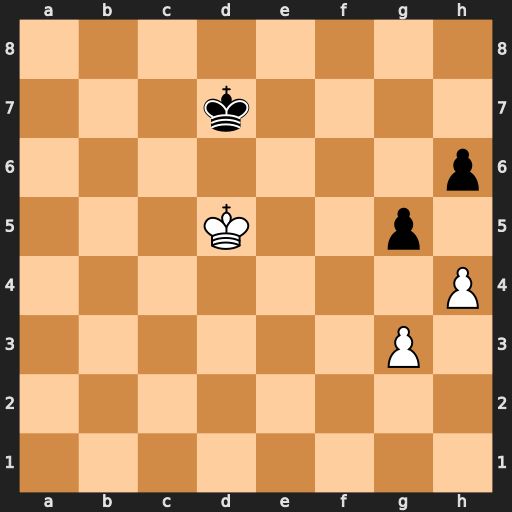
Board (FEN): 8/3k4/7p/3K2p1/7P/6P1/8/8
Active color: w
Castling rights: -
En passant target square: -
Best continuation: hxg5 hxg5 Ke5